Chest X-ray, PA view. Patient: 63 years old, sex F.
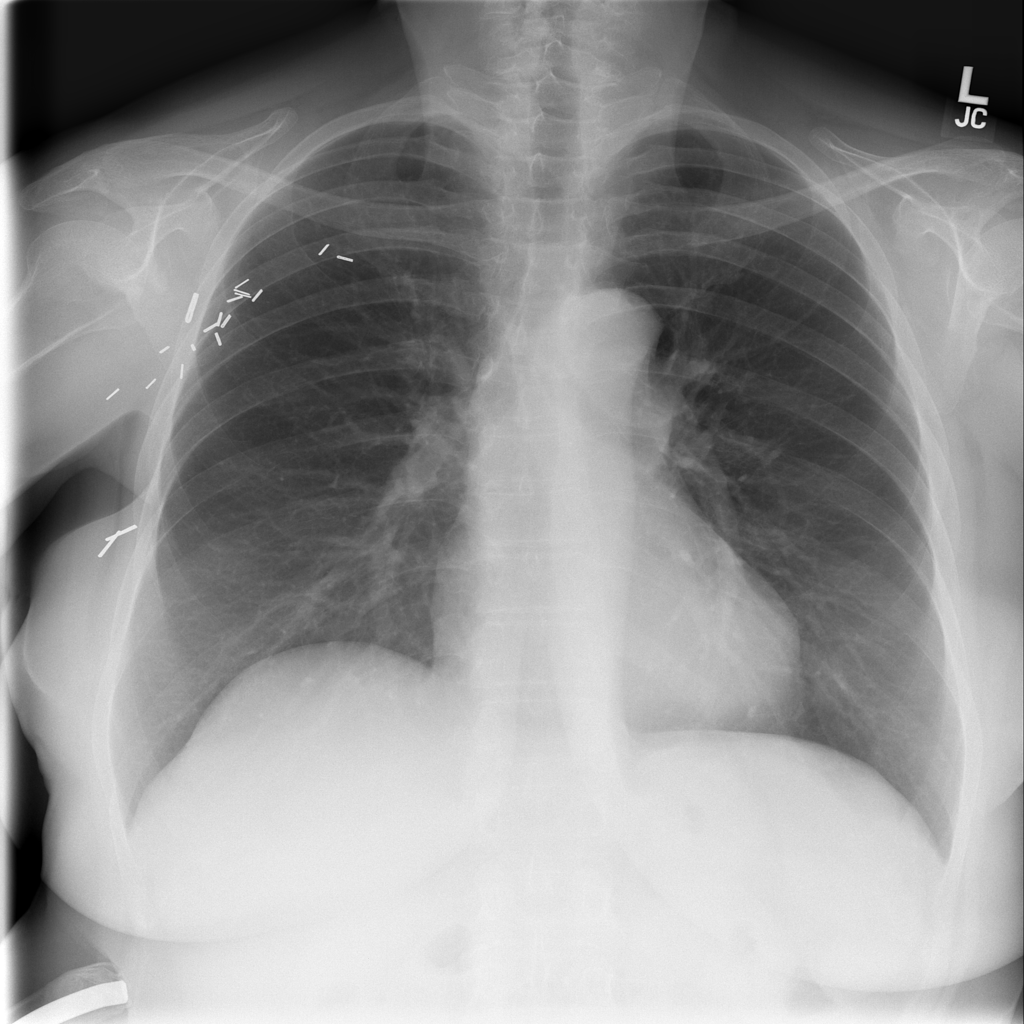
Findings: No Finding